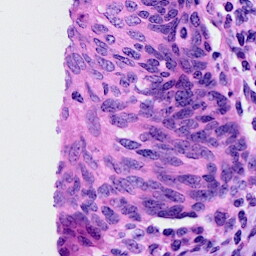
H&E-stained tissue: Cervix